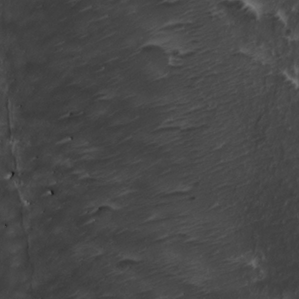
Label: non_frost